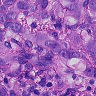
Metastatic tissue present: yes